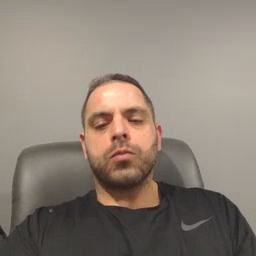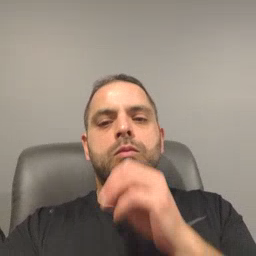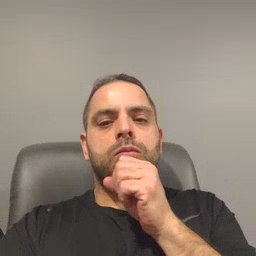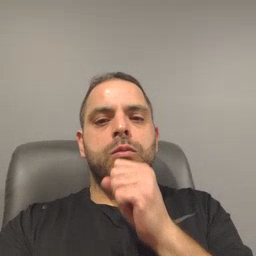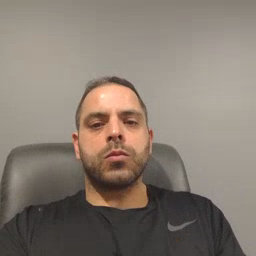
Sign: orange